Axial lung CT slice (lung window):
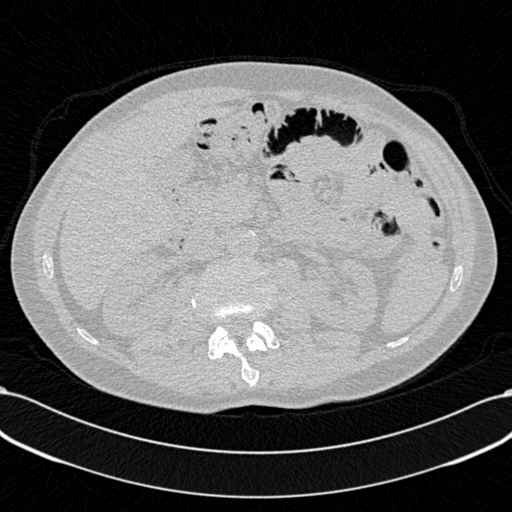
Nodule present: no